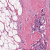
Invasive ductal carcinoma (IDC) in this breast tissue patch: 1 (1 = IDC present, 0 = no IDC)